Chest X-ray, PA view. Patient: 40 years old, sex M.
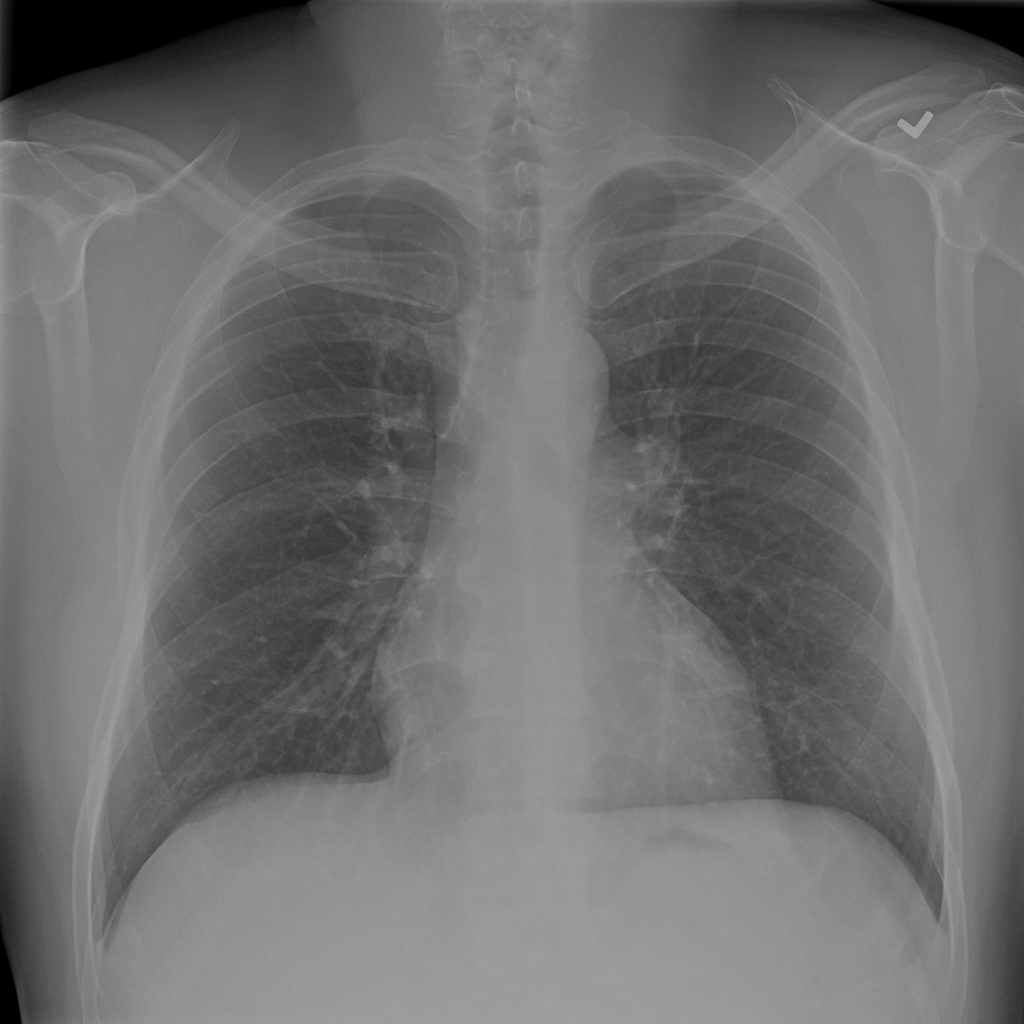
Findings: No Finding